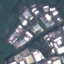
Land use / land cover: Industrial